Interaction volume radius: 5 \u00c5
Interaction volume height: 20 \u00c5
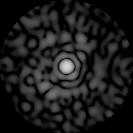
Disorder parameter: 0.8561